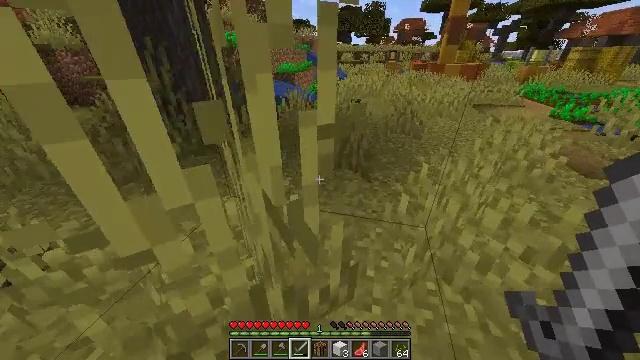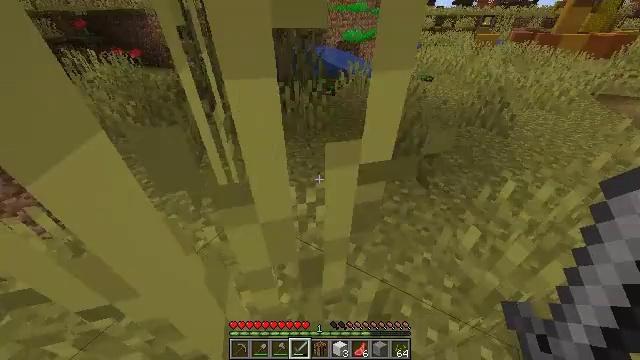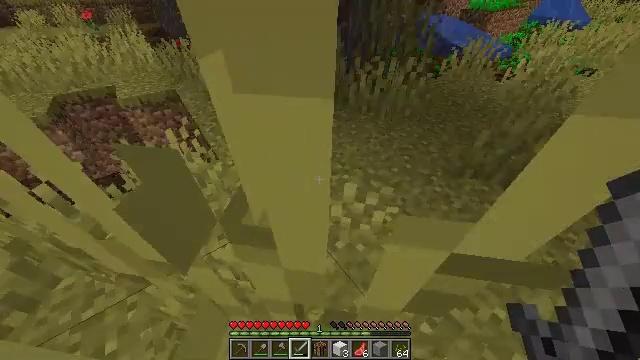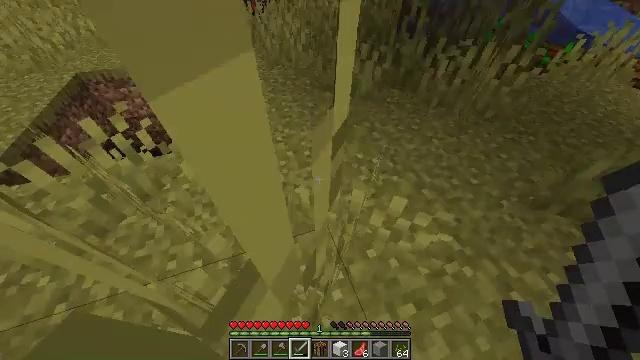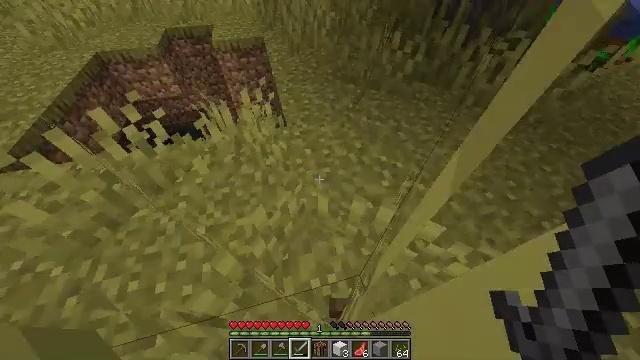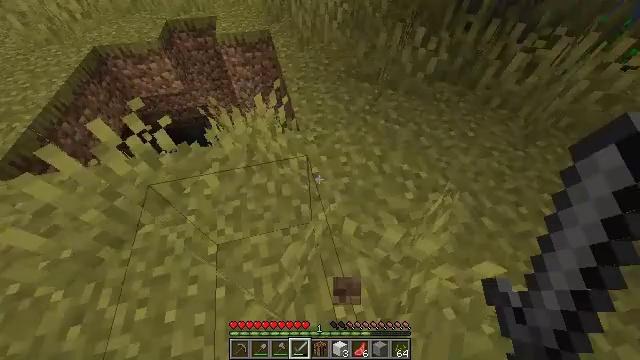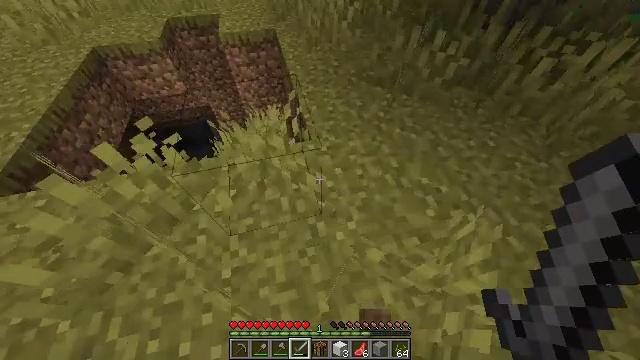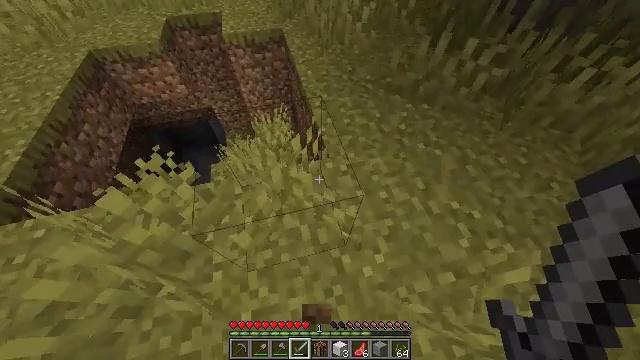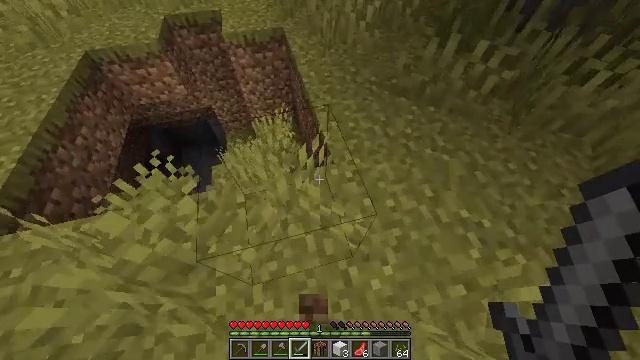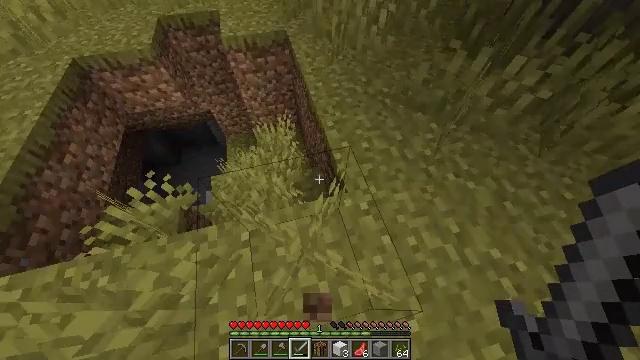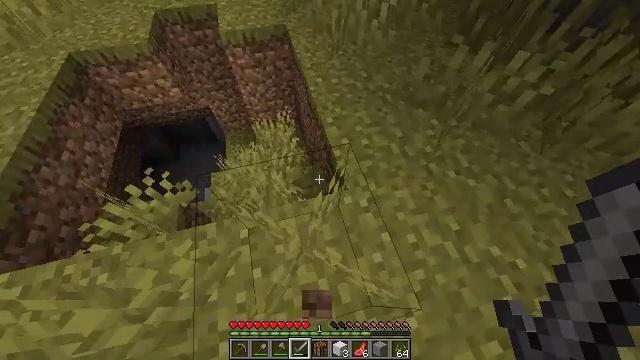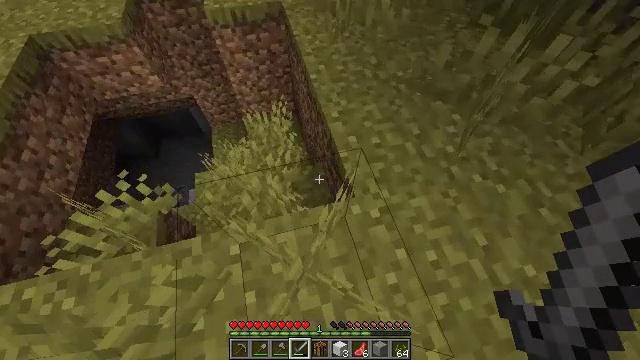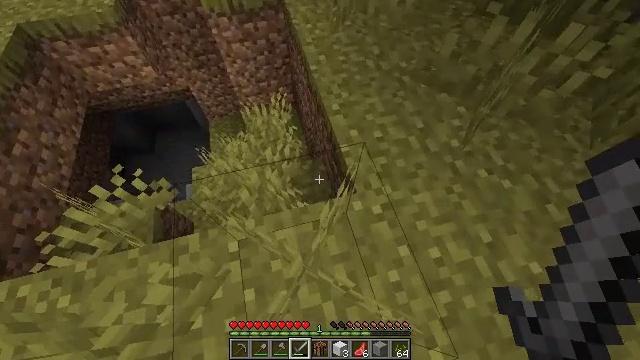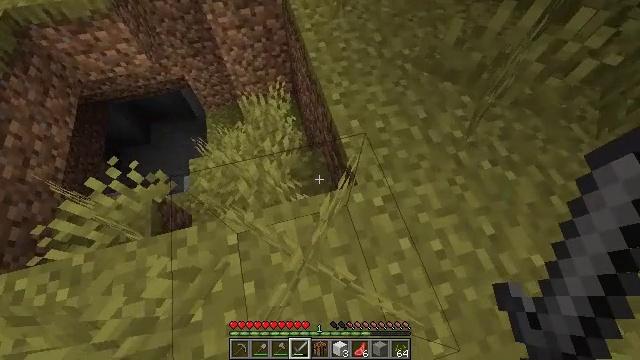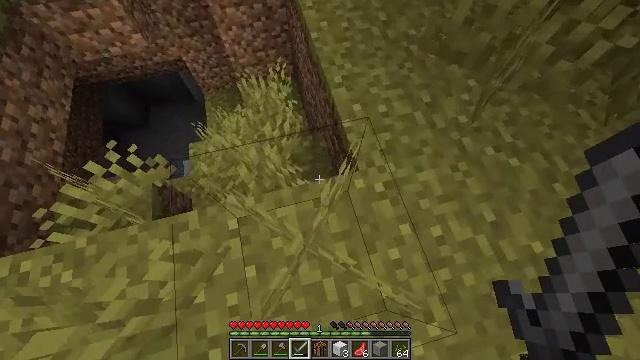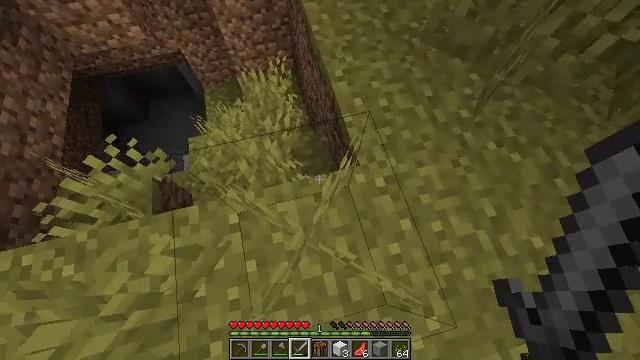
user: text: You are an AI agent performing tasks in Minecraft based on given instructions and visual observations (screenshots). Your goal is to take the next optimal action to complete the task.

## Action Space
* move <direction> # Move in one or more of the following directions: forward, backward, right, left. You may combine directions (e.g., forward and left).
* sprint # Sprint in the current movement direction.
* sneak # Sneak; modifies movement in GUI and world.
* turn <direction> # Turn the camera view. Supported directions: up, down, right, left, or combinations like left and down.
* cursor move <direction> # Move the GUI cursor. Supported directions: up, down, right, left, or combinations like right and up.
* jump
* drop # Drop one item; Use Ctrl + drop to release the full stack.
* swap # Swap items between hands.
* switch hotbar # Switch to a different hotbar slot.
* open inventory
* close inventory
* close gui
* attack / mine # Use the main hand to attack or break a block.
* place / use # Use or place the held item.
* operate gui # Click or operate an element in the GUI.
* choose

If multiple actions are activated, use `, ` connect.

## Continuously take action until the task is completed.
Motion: motion action
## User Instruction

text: Collect wheat crops.
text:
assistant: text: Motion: move forward, turn left and down
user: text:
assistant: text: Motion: move forward and move left, turn left and down
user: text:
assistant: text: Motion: move forward and move left, turn left and down
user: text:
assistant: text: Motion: move forward and move left, turn left and down
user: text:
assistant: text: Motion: move forward and move left, turn down
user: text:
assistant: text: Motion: move forward and move left, turn down
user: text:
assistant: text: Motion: move forward, turn down
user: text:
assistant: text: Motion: move forward
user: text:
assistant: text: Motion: turn down
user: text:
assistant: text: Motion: no_op
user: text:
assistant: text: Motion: no_op
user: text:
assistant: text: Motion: turn down
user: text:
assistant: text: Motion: turn down
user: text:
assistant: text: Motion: turn down
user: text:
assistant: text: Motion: move forward, turn down
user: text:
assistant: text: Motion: move forward, turn down
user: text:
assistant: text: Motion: move forward, turn down
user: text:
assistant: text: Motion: no_op
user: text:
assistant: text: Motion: no_op
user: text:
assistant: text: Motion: no_op
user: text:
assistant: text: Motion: no_op
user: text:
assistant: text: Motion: no_op
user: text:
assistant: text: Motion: no_op
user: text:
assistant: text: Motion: move right
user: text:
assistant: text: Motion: move right, turn left
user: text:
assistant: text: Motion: move right, turn left and up
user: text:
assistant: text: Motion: move right, turn left and up
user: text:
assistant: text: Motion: turn left and up
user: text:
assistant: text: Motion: turn left and up
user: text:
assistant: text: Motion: turn up